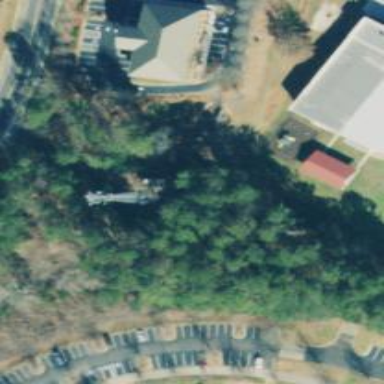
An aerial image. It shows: Mast tower used for communication.